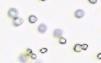
Label: Phaeocystis